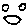
Label: smiley face